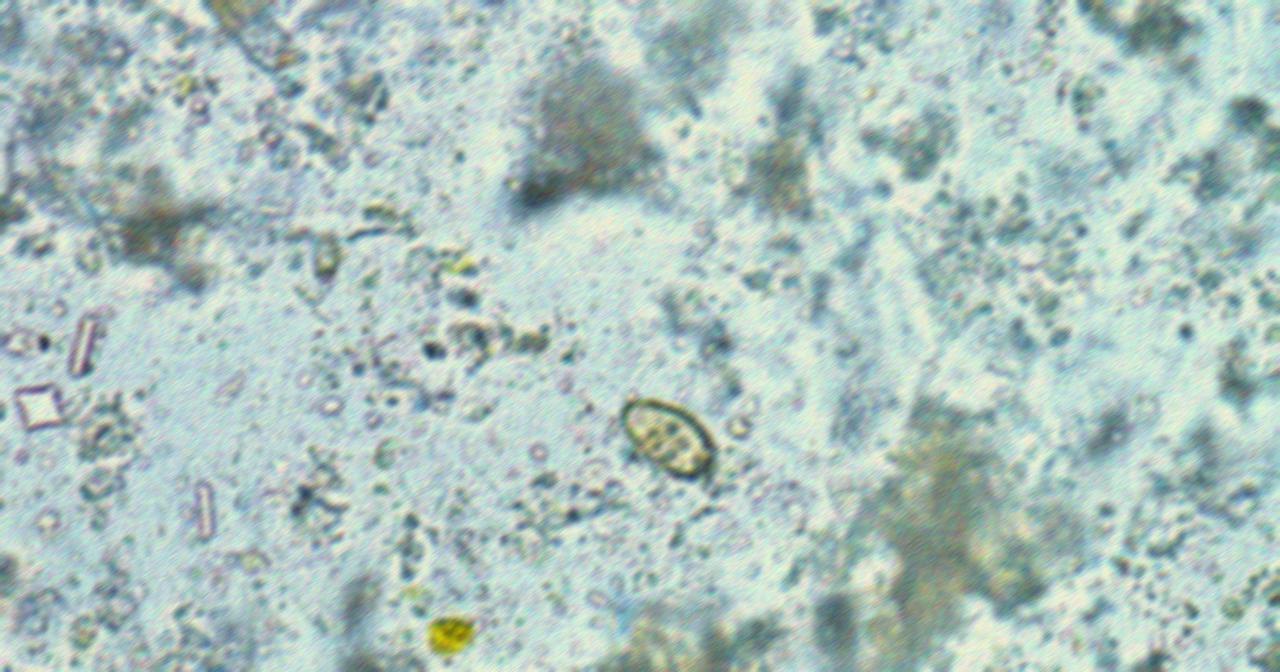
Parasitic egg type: Opisthorchis viverrine